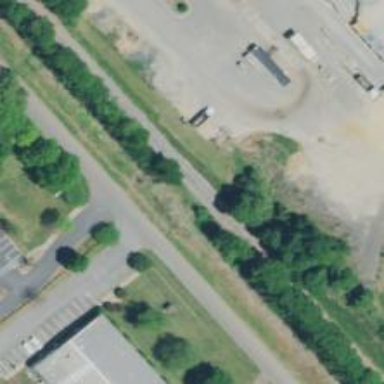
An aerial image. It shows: Rail spur service.